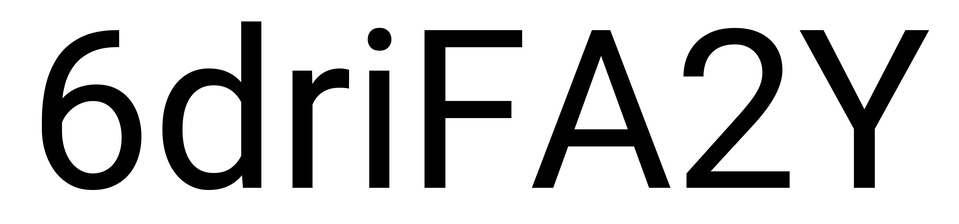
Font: Roboto_Regular